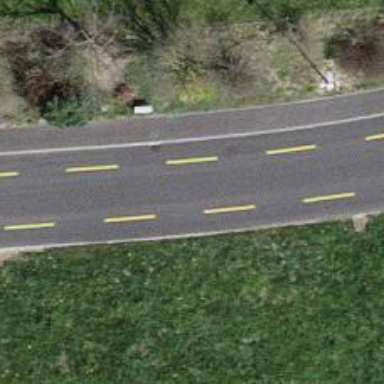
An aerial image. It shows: Tertiary road with asphalt surface including cycle lane.